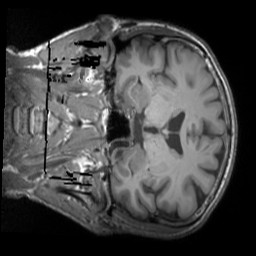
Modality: T1w
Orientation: coronal
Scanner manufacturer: siemens
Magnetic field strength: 3 T
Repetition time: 1.9 s
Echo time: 0.00267 s